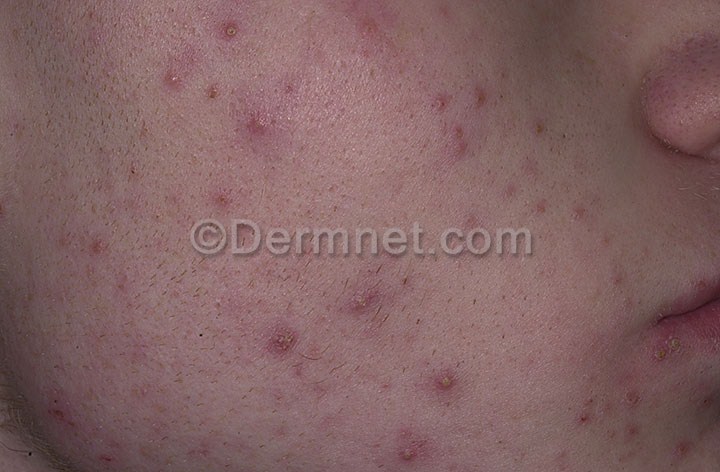
Disease: Acne and Rosacea Photos